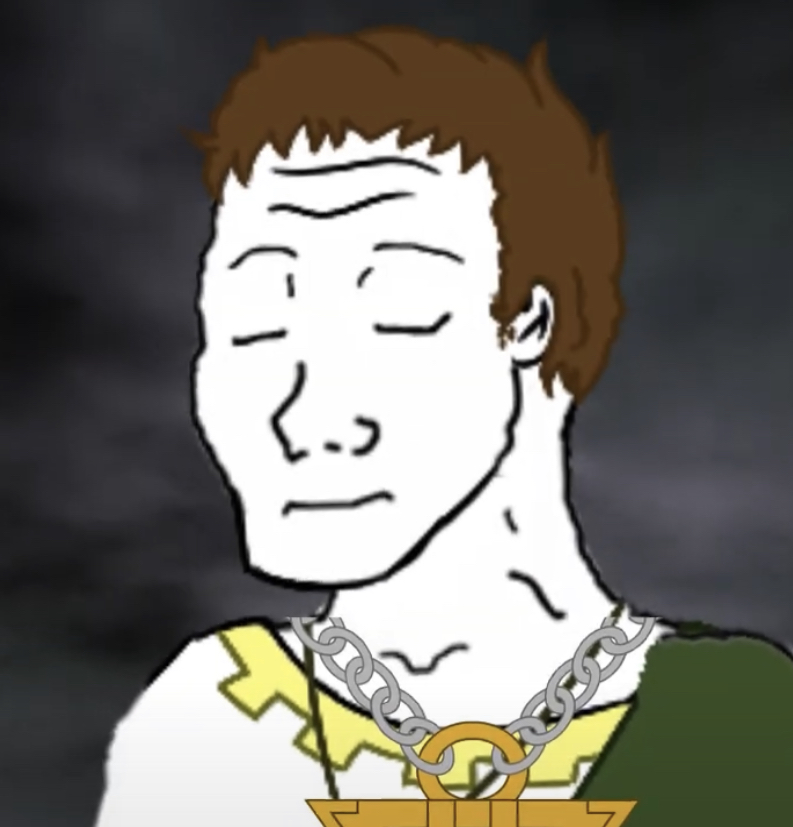
Label: 5_Wojak_with_Background